Field crop: maize
Growth stage: 1
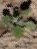
Species: chenopodium